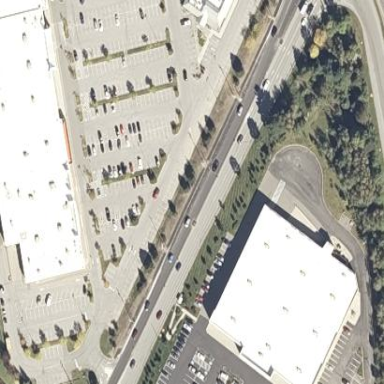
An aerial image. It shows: Retail building.